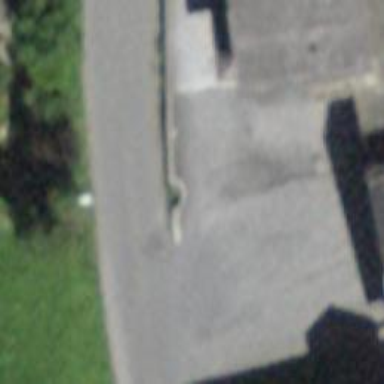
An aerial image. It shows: Retaining wall.